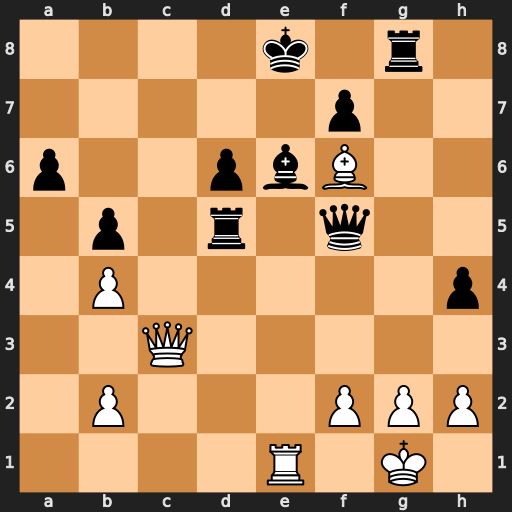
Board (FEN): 4k1r1/5p2/p2pbB2/1p1r1q2/1P5p/2Q5/1P3PPP/4R1K1
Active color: w
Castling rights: -
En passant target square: -
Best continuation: Qc8#